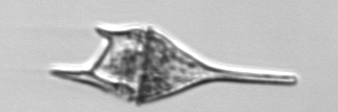
Label: Tripos_lineatus